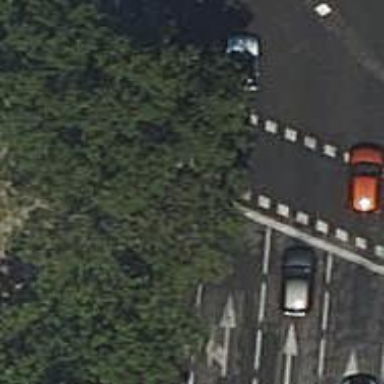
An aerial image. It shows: Footway with traffic signals at crossing.